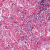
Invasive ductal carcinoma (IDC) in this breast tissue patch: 0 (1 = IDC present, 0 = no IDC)